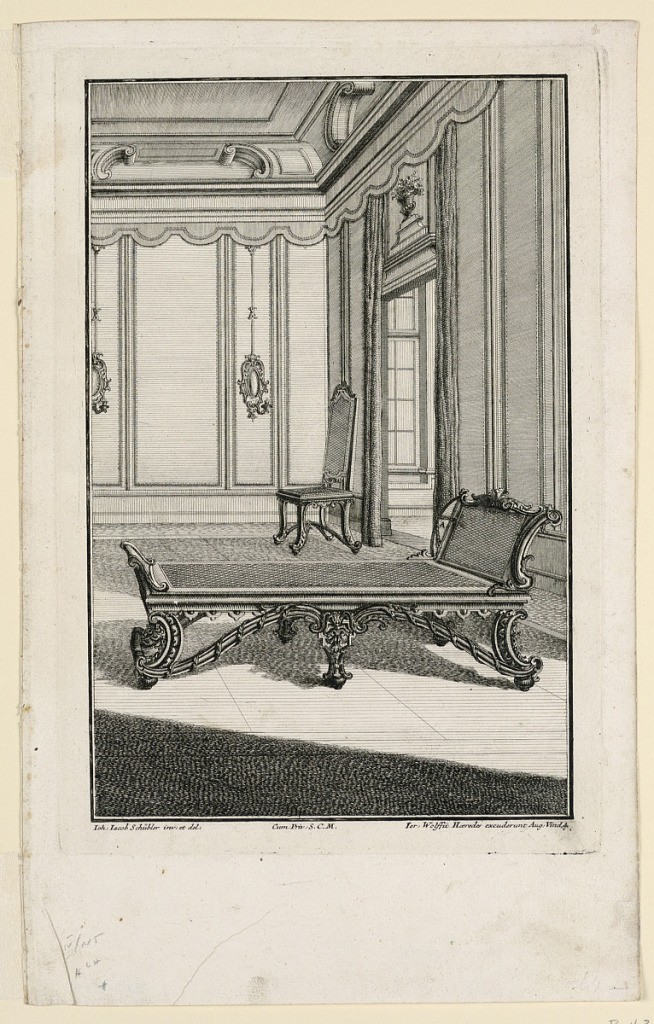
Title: Print
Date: About 1720
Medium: Black ink on white paper
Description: Vertical rectangle. A carved wood and wicker chaise-lounge is seen above in a room with a matching chair. A door connects with another room, right background. Below, designer's names.